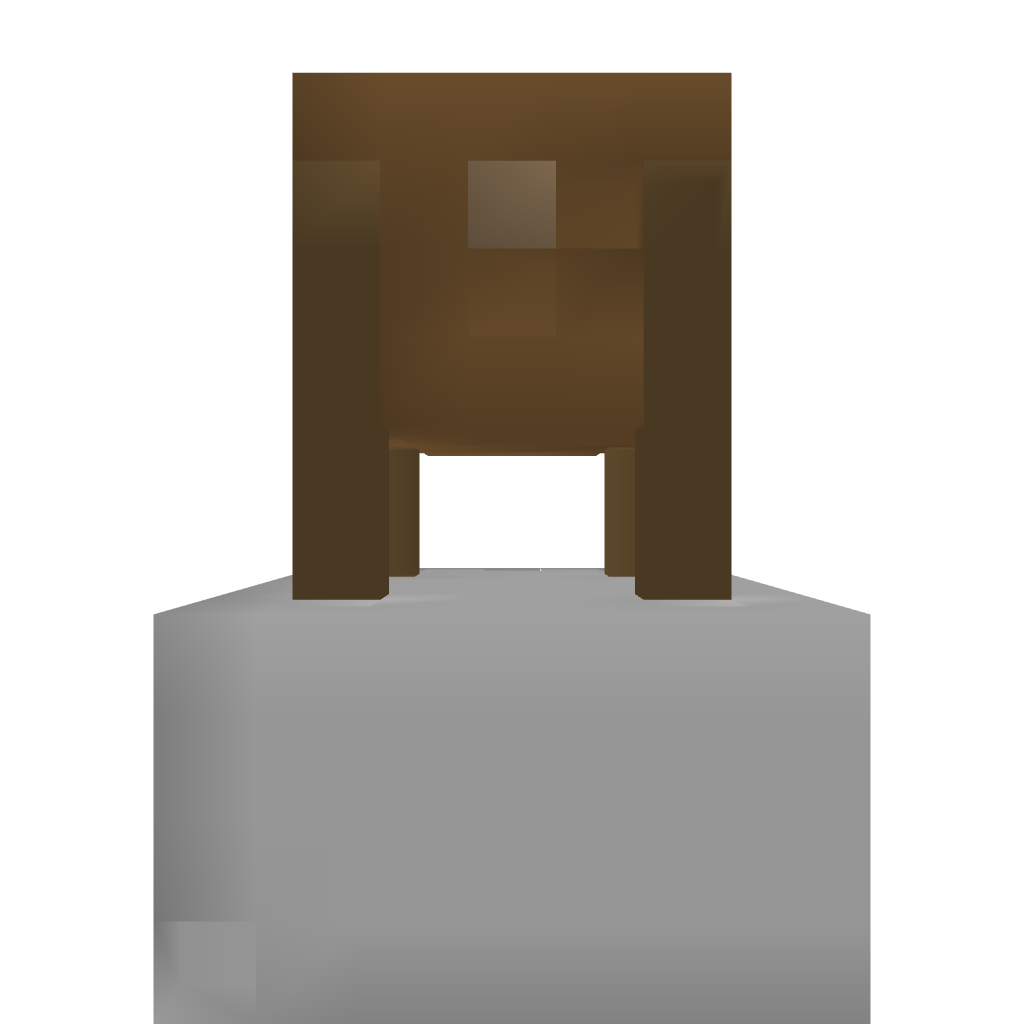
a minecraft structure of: Witchhouse